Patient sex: M
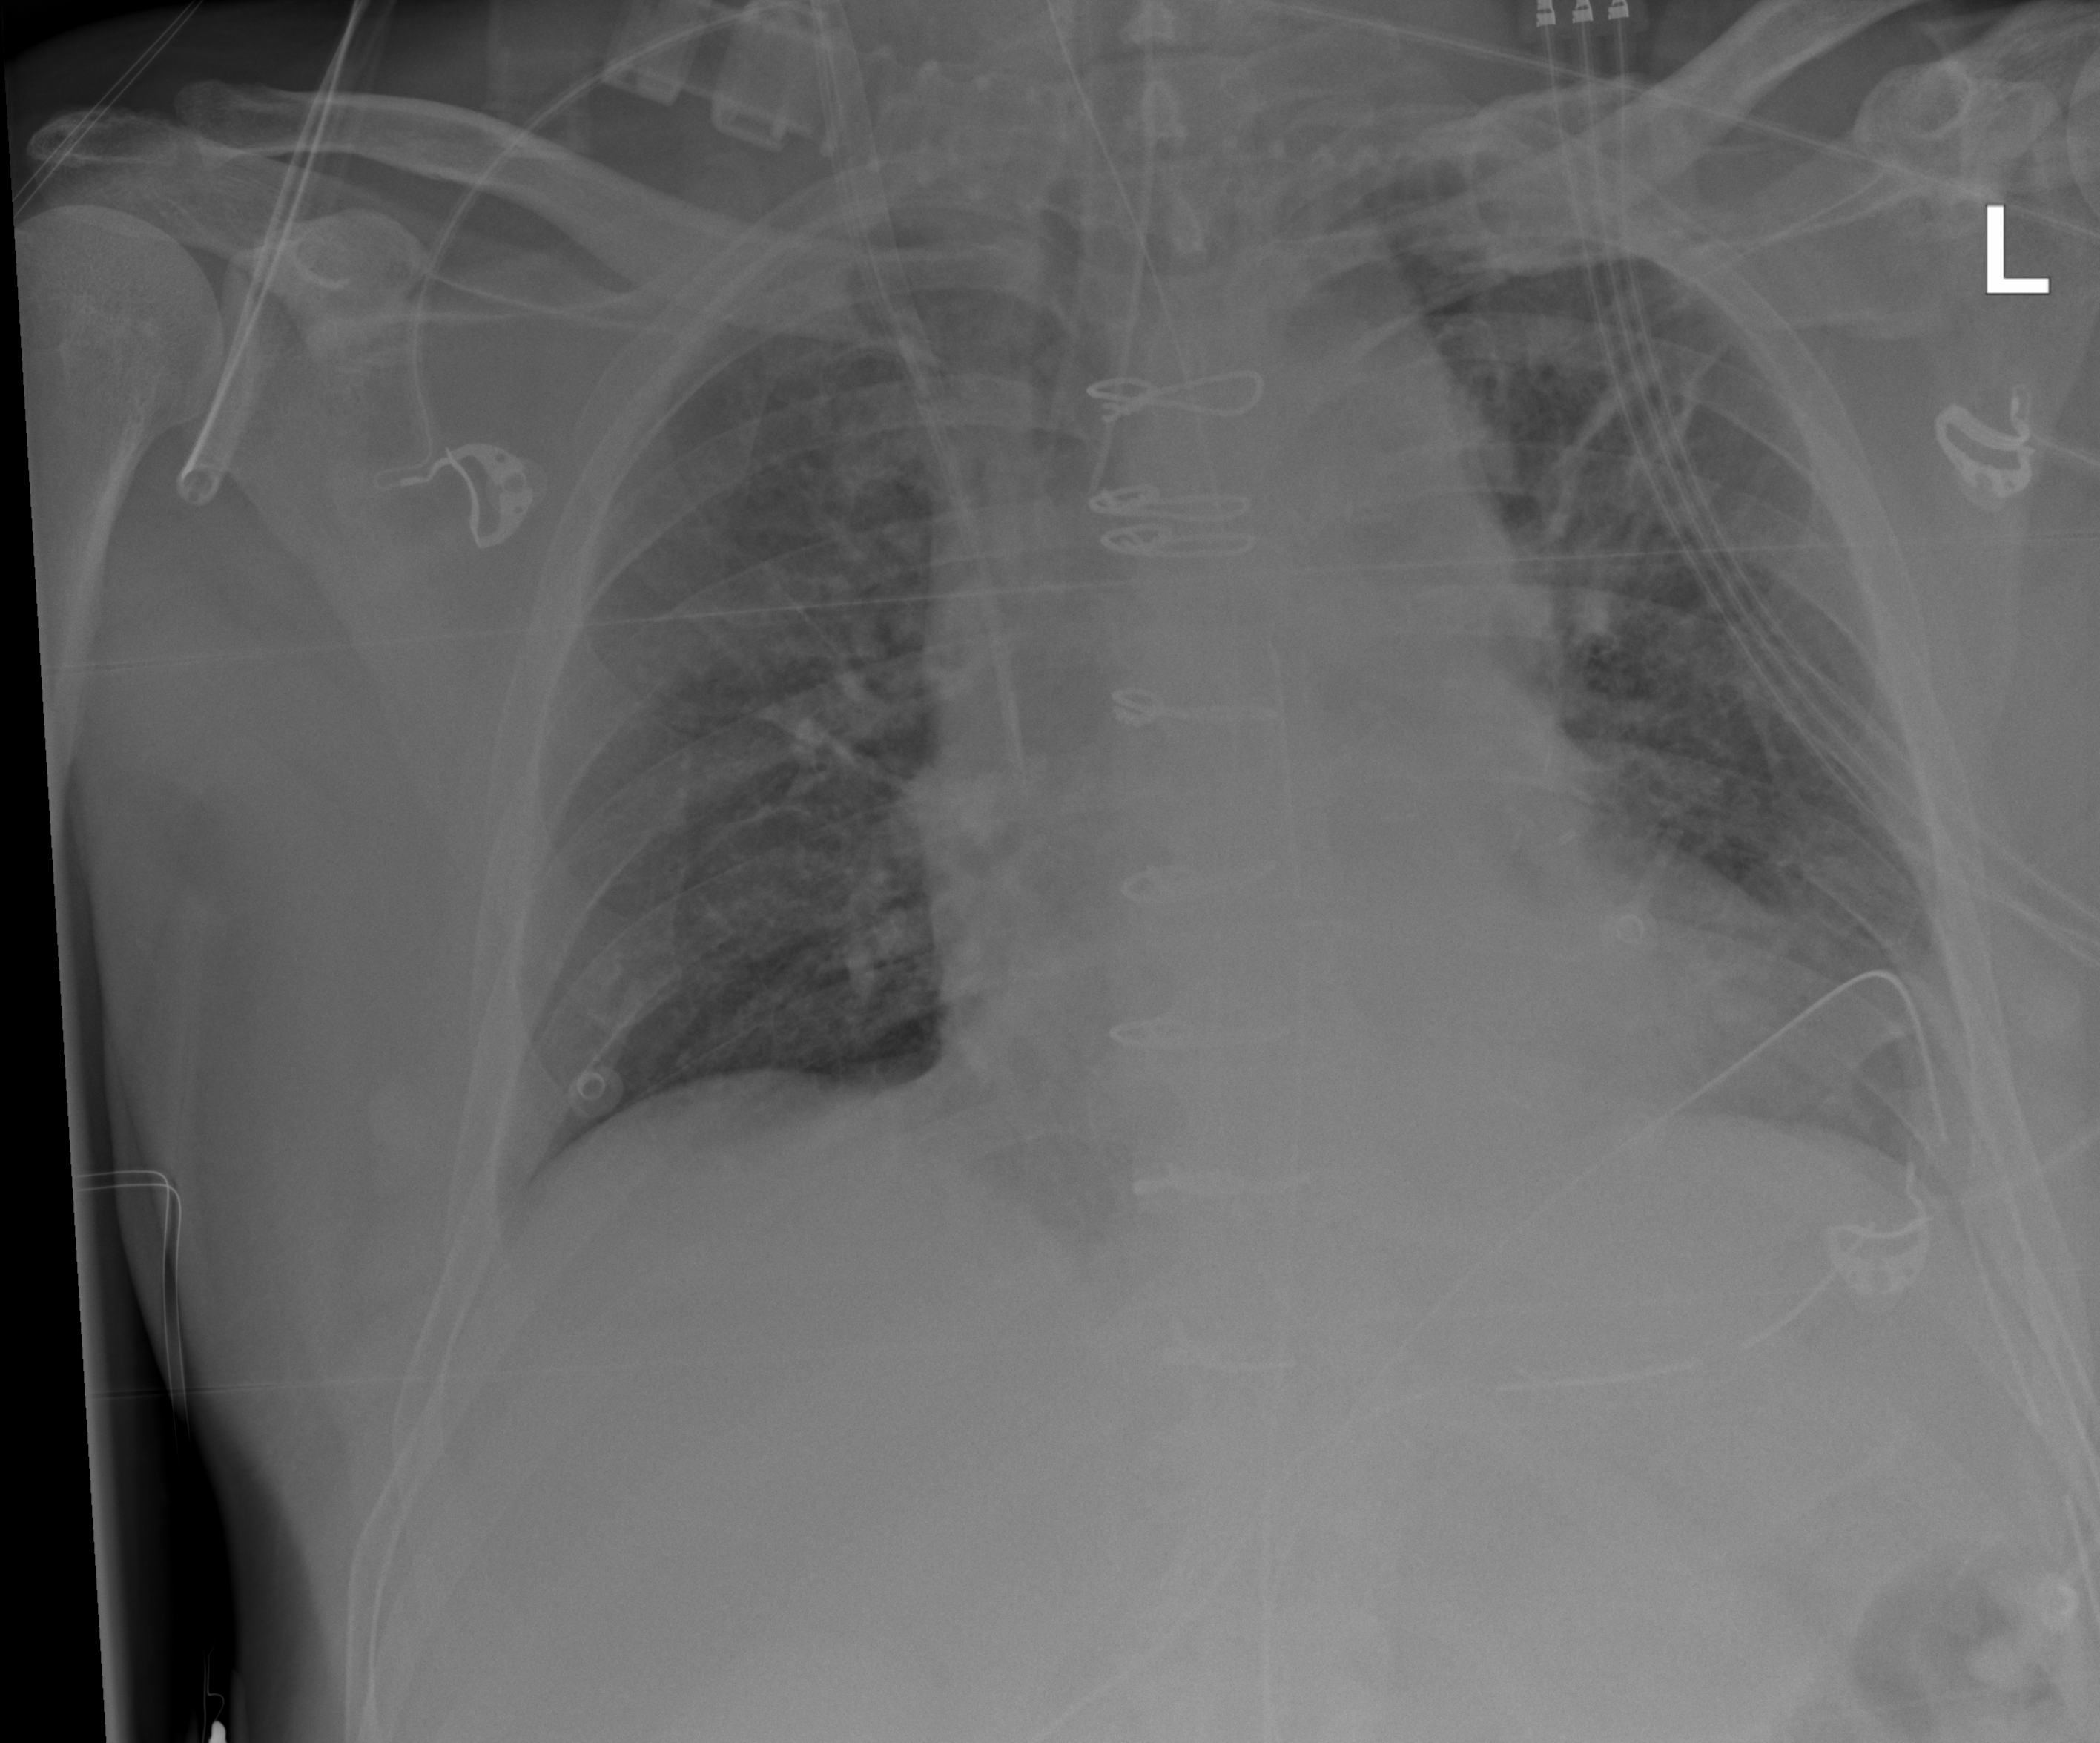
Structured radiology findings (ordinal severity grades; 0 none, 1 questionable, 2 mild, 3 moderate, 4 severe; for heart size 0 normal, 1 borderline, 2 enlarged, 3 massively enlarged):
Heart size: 2
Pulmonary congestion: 2
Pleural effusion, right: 1
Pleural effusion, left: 2
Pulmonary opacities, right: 1
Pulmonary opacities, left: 1
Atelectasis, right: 0
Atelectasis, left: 2